Сильные постоянные магниты изготавливают из сплава NdFeB, гистерезисная петля которого достаточно широкая, так что намагниченность $J$ можно считать постоянной; в дальнейшем считайте, что $J\equiv 1.5\,\mathrm{Тл}/\mu_0$, где $\mu_0=4\pi \times 10^{-7}\,\mathrm{Н}/\mathrm{А}^2$, а все постоянные магниты намагничены однородно. . Магнит в форме шара создает магнитное поле, которое совпадает с полем точечного диполя. Магнитные поля, создаваемые магнитами другой формы, описываются формулой для поля точечного диполя только на расстояниях, много больше их диаметра.
Часть A. Взаимодействие магнитов (4.5 балла) На расстояниях от магнита много больше его размера, создаваемое им магнитное поле можно приблизить магнитным полем точечного диполя с тем же магнитным моментом $\vec m$, $$\vec B=\frac {\mu_0}{4\pi r^3}(2\vec m_\parallel-\vec m_\perp).$$ Здесь $r=|\vec r|$, а дипольный момент представлен в виде суммы компонент, параллельной и перпендикулярной радиус-вектору $\vec r$, проведенному от диполя до точки наблюдения, $\vec m=\vec m_\perp+\vec m_\parallel$.
Найдите величину силы взаимодействия между двумя коаксиальными цилиндрическими магнитами диаметра $d=20\,\mathrm{мм}$ и толщины $h=2\,\mathrm{мм}$, намагниченность которых направлена вдоль оси цилиндров, если расстояние между центрами магнитов $L=20\,\mathrm{см}$. Считайте, что $L \gg d, h$.
Поле магнита из части A1 на расстояниях много больше $\frac h2$ совпадает с полем кругового витка с током $I$. Найдите $I$.
Найдите силу взаимодействия магнитов из A.1, если теперь расстояние между ними $L={5}\,\mathrm{мм}$. Считайте, что $d \gg L \gg h$.
Одинаковые шаровые магниты диаметра $\delta={5}\,\mathrm{мм}$, скрепленные друг с другом силой магнитного притяжения, образуют цепочку. Чему равна максимальная длина $l$ такой цепочки, при которой она еще не разрывается под действием собственного веса, если ее подвесить за верхний магнит? Плотность магнитов из NdFeB $\rho={7500}\,\mathrm{кг}/\mathrm{м}^3$.
Часть B. Взаимодействие с ферромагнетиком (3.5 балла) Кроме постоянных магнитов у нас есть пластины из ферромагнетика, используемого в сердечниках трансформаторов. Считайте, что у такого ферромагнетика очень большая постоянная магнитная проницаемость $\mu_r\sim 10^5$.
Рассмотрим цепочку из пункта A.4. Получите выражение для величины магнитного поля $B$ в точке $P$, которая находится на расстоянии $r$; от одного из концов цепочки $O$, а угол между цепочкой и линией $OP$; равен $\theta$; (см. рисунок). Считайте, что $l\gg r$; и $r\sin\theta \gg \delta$.
Шаровой магнит из пункта A4 расположен на расстоянии $s=\delta$ от толстой бесконечной ферромагнитной пластины. Намагниченность магнита направлена перпендикулярно пластине. Нарисуйте силовые линии магнитного поля в плоскости, приведенной в листе ответов. На рисунке в листе ответов отмечены три точки (обозначены 1, 2 и 3); вам нужно нарисовать силовые линии, проходящие через эти три точки. Нарисуйте их целиком настолько, насколько они поместятся в область построения на рисунке.
Шаровой магнит приведен в прямой контакт с плоскостью. В какую сторону направлен вектор намагниченности шарового магнита в положении устойчивого равновесия? Чему равна нормальная сила реакции между пластиной и магнитом? Отметьте правильное (или правильные) направления галочкой в соответствующей рамке в листе ответов. Неправильные отметки приведут к уменьшению баллов.
Часть C. (Анти)ферромагнитное упорядочение (2 балла) Магнитные свойства материалов определяются магнитными дипольными моментами электронов и атомных ядер. Если дипольные моменты ориентируются параллельно друг другу, то создаваемое ими поле увеличивается — это ферромагнитные материалы. Если же рядом с каждым магнитным диполем есть диполь с антипараллельный моментом, то их поля компенсируют друг друга — это антиферромагнитные материалы.
Магнит из пункта A.1 помещен между двумя толстыми круговыми ферромагнитными пластинами диаметра $D=2d$, так что плоские стороны магнита прижаты к плоским сторонам пластин и все три диска расположены коаксиально. Найдите магнитную силу $F$ действующую на каждую из пластин.
Изобразите направления вектора намагниченности в магнитах на рисунке ниже. Вам не нужно доказывать, что предложенная вами конфигурация является единственно возможной. Но вам нужно доказать, что предложенная конфигурация является устойчивой. Найдите энергию, необходимую, чтобы достать один магнит из середины решетки, считая остальные магниты неподвижными. Эта конфигурация отвечает упорядочению в ферромагнитном или антиферромагнитном материале?
Ответьте на такие же вопросы, как и в C1, для конфигурации, изображенной на рисунке ниже.
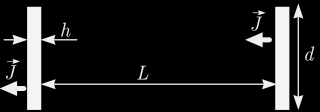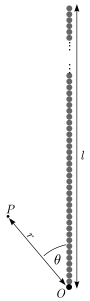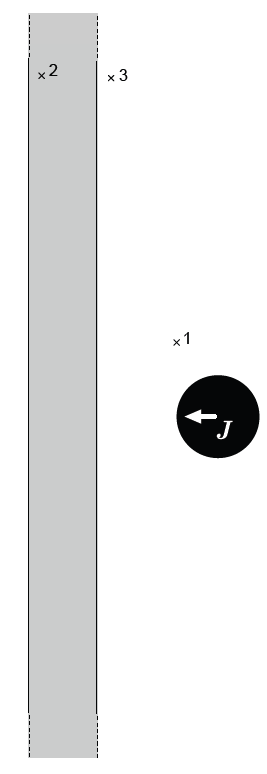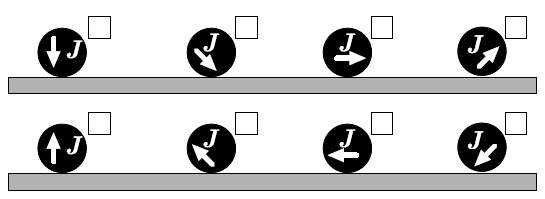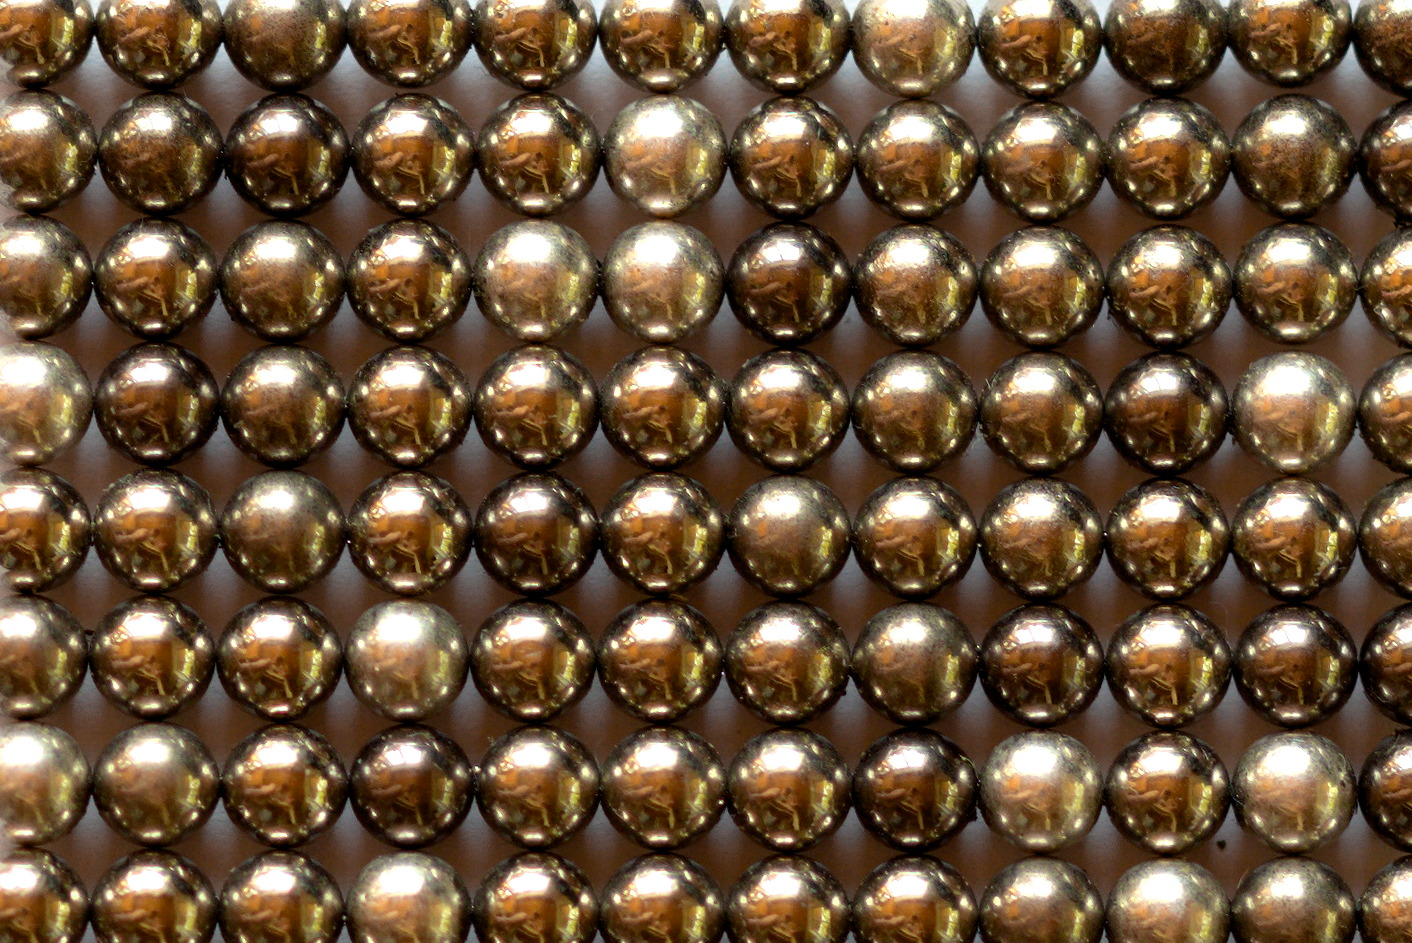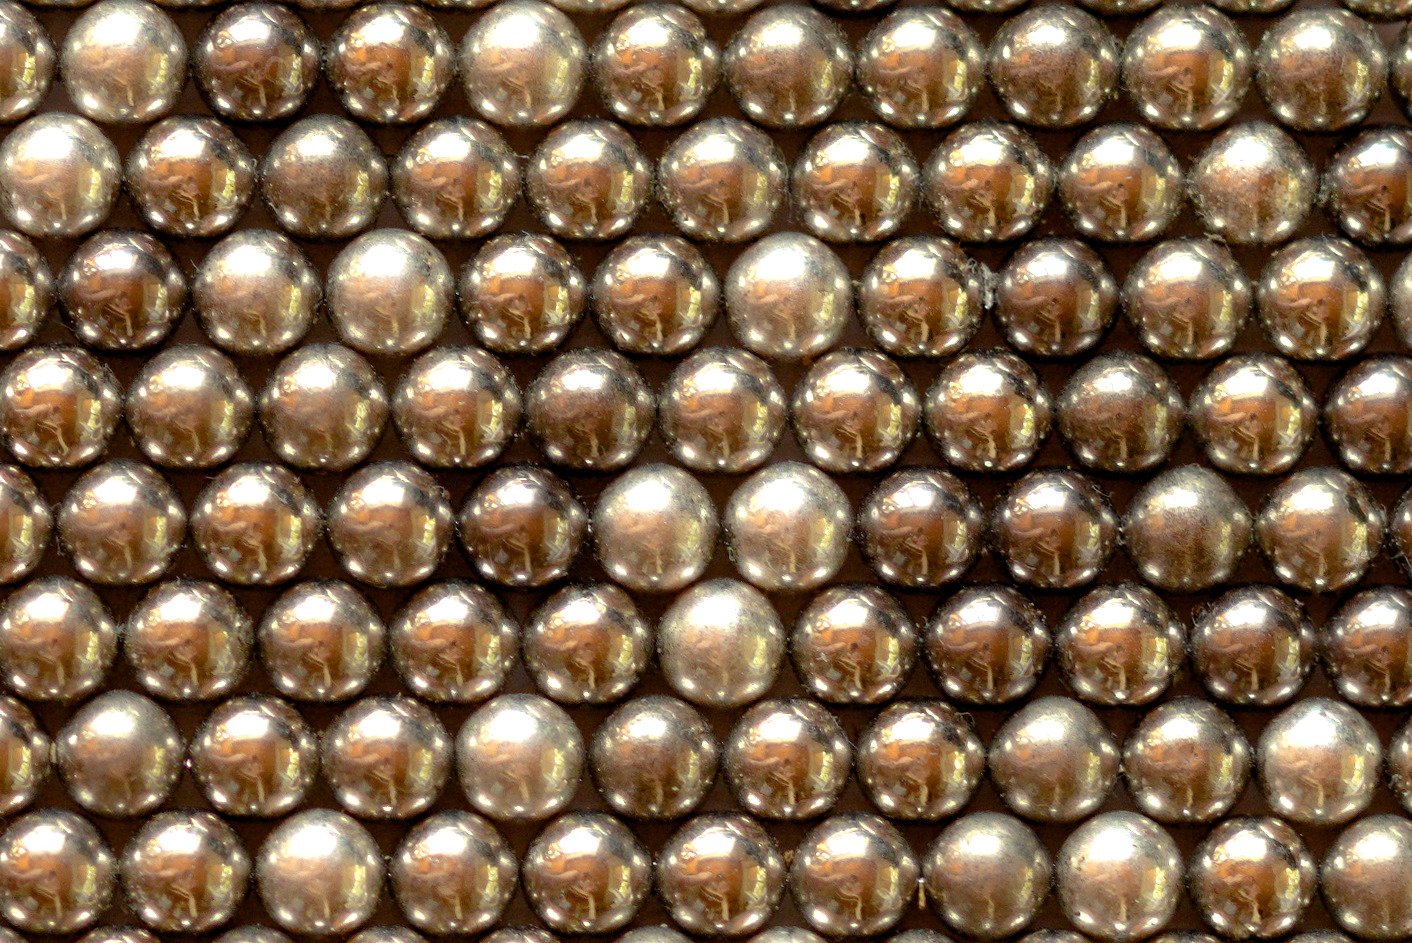
Найдите величину силы взаимодействия между двумя коаксиальными цилиндрическими магнитами диаметра $d=20\,\mathrm{мм}$ и толщины $h=2\,\mathrm{мм}$, намагниченность которых направлена вдоль оси цилиндров, если расстояние между центрами магнитов $L=20\,\mathrm{см}$. Считайте, что $L \gg d, h$.

Поле магнита из части A1 на расстояниях много больше $\frac h2$ совпадает с полем кругового витка с током $I$. Найдите $I$.

Найдите силу взаимодействия магнитов из A.1, если теперь расстояние между ними $L={5}\,\mathrm{мм}$. Считайте, что $d \gg L \gg h$.

Одинаковые шаровые магниты диаметра $\delta={5}\,\mathrm{мм}$, скрепленные друг с другом силой магнитного притяжения, образуют цепочку. Чему равна максимальная длина $l$ такой цепочки, при которой она еще не разрывается под действием собственного веса, если ее подвесить за верхний магнит? Плотность магнитов из NdFeB $\rho={7500}\,\mathrm{кг}/\mathrm{м}^3$.

Рассмотрим цепочку из пункта A.4. Получите выражение для величины магнитного поля $B$ в точке $P$, которая находится на расстоянии $r$; от одного из концов цепочки $O$, а угол между цепочкой и линией $OP$; равен $\theta$; (см. рисунок). Считайте, что $l\gg r$; и $r\sin\theta \gg \delta$.

Шаровой магнит из пункта A4 расположен на расстоянии $s=\delta$ от толстой бесконечной ферромагнитной пластины. Намагниченность магнита направлена перпендикулярно пластине. Нарисуйте силовые линии магнитного поля в плоскости, приведенной в листе ответов. На рисунке в листе ответов отмечены три точки (обозначены 1, 2 и 3); вам нужно нарисовать силовые линии, проходящие через эти три точки. Нарисуйте их целиком настолько, насколько они поместятся в область построения на рисунке.

Шаровой магнит приведен в прямой контакт с плоскостью. В какую сторону направлен вектор намагниченности шарового магнита в положении устойчивого равновесия? Чему равна нормальная сила реакции между пластиной и магнитом? Отметьте правильное (или правильные) направления галочкой в соответствующей рамке в листе ответов. Неправильные отметки приведут к уменьшению баллов.

Магнит из пункта A.1 помещен между двумя толстыми круговыми ферромагнитными пластинами диаметра $D=2d$, так что плоские стороны магнита прижаты к плоским сторонам пластин и все три диска расположены коаксиально. Найдите магнитную силу $F$ действующую на каждую из пластин. Подсказка: Вы можете пренебречь всеми магнитными полями вне ферромагнитных пластин и промежутка между ними.

Изобразите направления вектора намагниченности в магнитах на рисунке ниже. Вам не нужно доказывать, что предложенная вами конфигурация является единственно возможной. Но вам нужно доказать, что предложенная конфигурация является устойчивой. Найдите энергию, необходимую, чтобы достать один магнит из середины решетки, считая остальные магниты неподвижными. Эта конфигурация отвечает упорядочению в ферромагнитном или антиферромагнитном материале?

Ответьте на такие же вопросы, как и в C1, для конфигурации, изображенной на рисунке ниже.
Темы:
T, Магнитостатика, Международные, 2022, Магнитный диполь, Энергия взаимодействия, Устойчивость